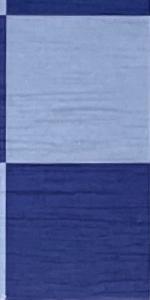
Label: Empty